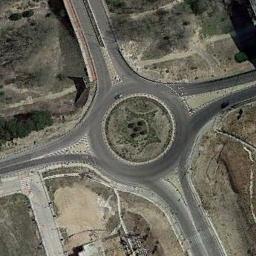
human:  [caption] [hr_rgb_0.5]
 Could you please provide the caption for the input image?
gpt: The roundabout is on the bare land .

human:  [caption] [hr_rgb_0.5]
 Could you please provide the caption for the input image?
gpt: There are several vehicles on the road at the roundabout with four roads, Some trees and a large wasteland around the roundabout .

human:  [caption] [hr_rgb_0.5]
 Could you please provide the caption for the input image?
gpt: The roundabout with four exits and entrances is in the lawn with some trees .

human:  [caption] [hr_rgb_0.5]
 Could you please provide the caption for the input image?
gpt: There is a car at the roundabout .

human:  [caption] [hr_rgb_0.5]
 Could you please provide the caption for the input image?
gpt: There are some bare land around the roundabout .